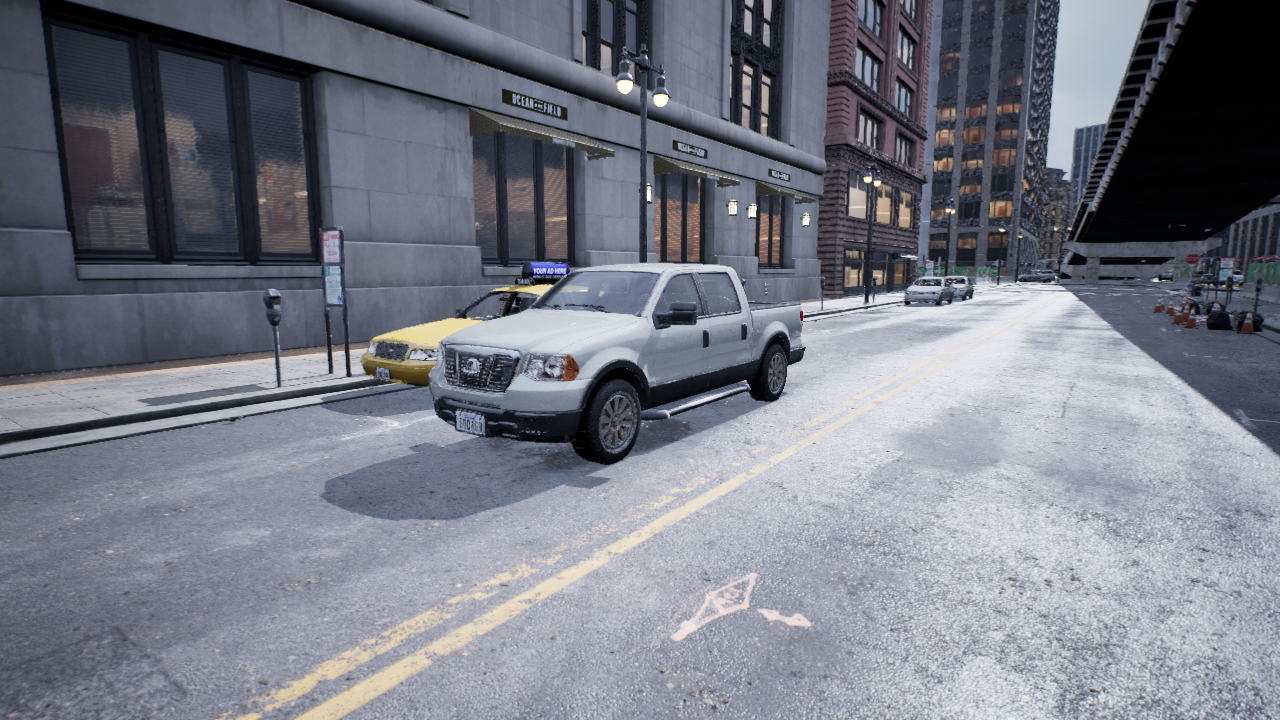
Venue: downtown
Lighting: overcast
Vehicle rig: pickup